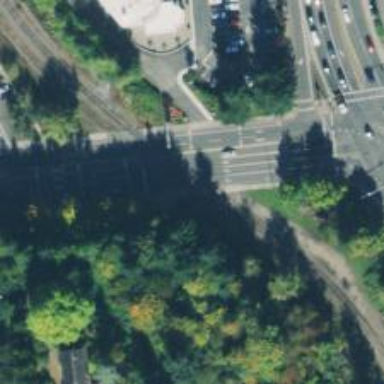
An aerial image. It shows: Railway crossing.